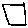
Label: square